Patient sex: M
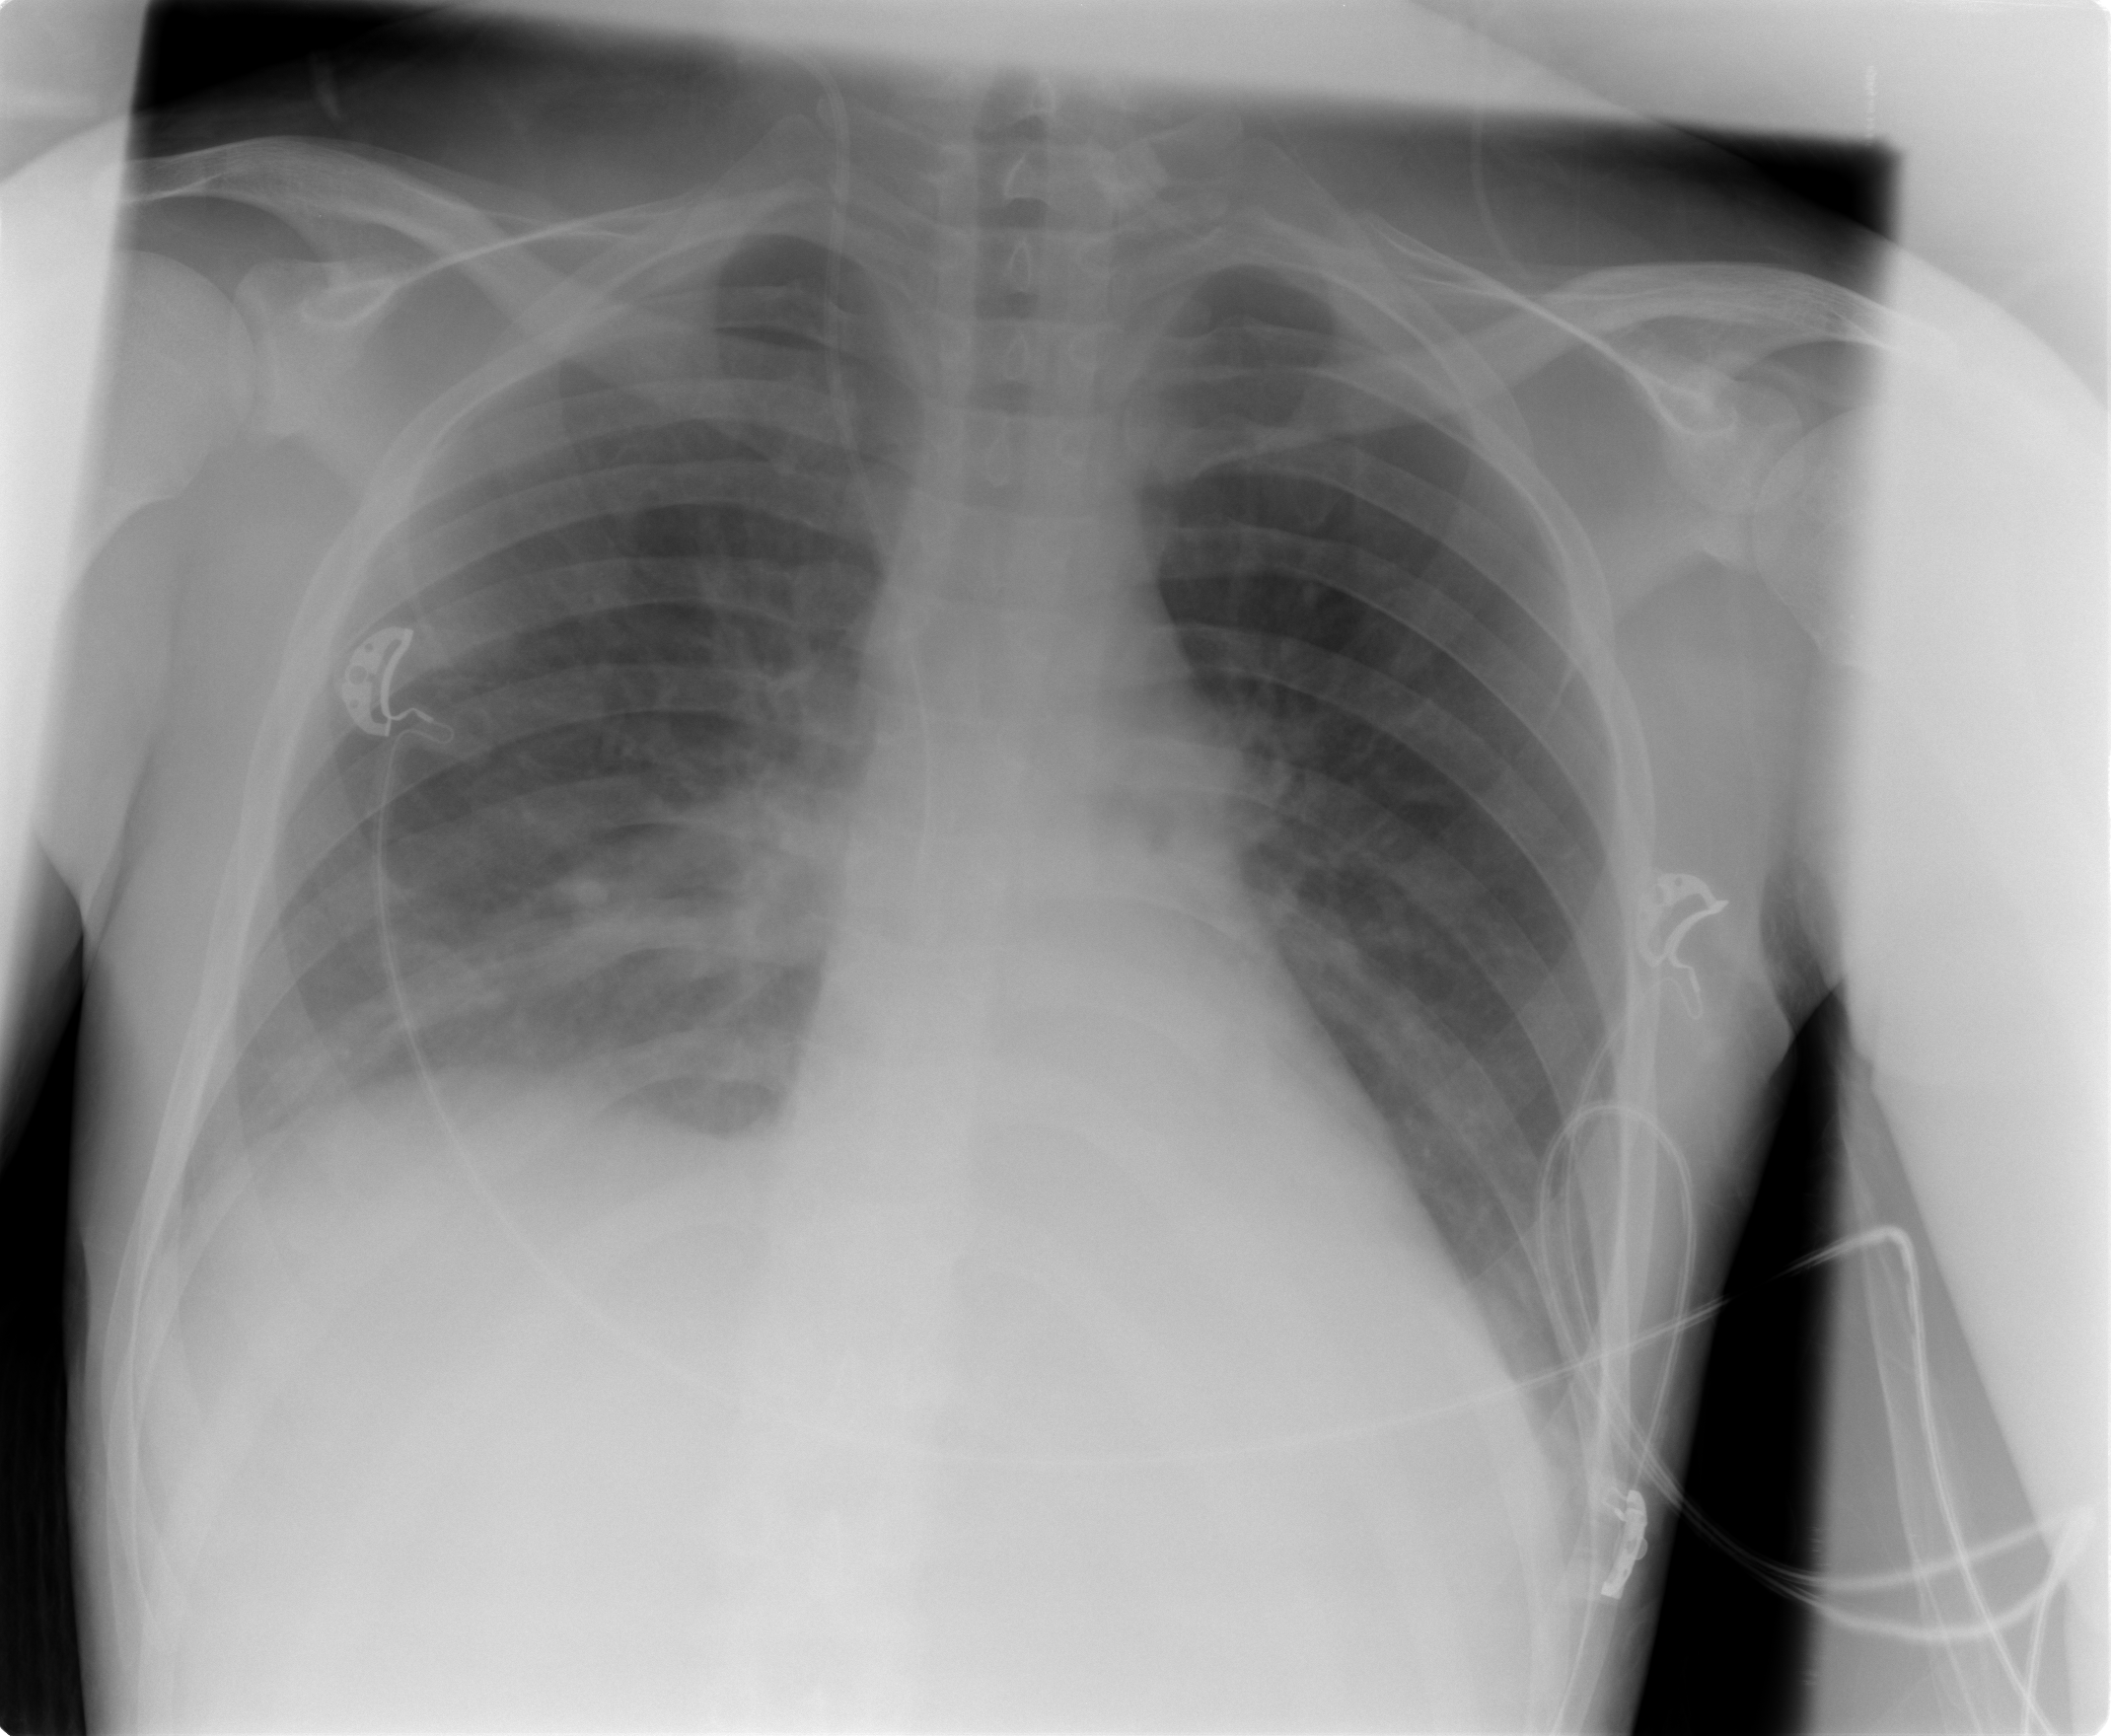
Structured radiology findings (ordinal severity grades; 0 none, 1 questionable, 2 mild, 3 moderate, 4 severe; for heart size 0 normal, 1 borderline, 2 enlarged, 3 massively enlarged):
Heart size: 0
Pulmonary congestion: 0
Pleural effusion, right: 0
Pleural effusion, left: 0
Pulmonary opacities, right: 0
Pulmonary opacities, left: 0
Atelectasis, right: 2
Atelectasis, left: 0